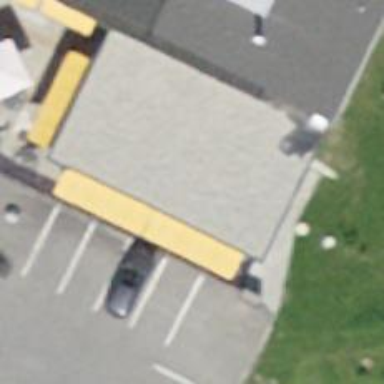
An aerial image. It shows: Café.